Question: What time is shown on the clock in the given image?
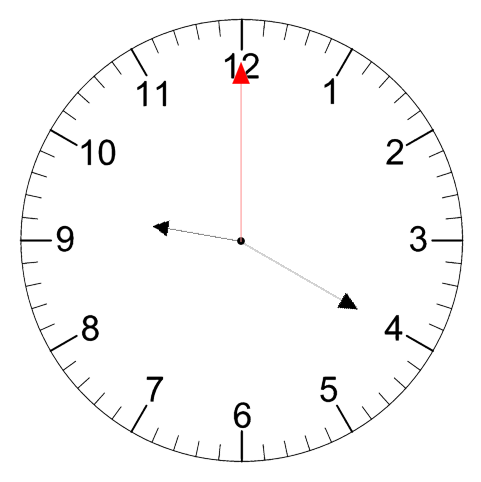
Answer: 09:20:00